Question: I am drawing bitmapdata on ui component by graphics.draw. These are border pieces. But when I rotate or scale that component it creates crooked line on the edge of component.
I tried -> smoothing,pixelsnapping, bitmap-caching, stagequality, and also changed my bitmap to 300dpi but still facing bad luck
-

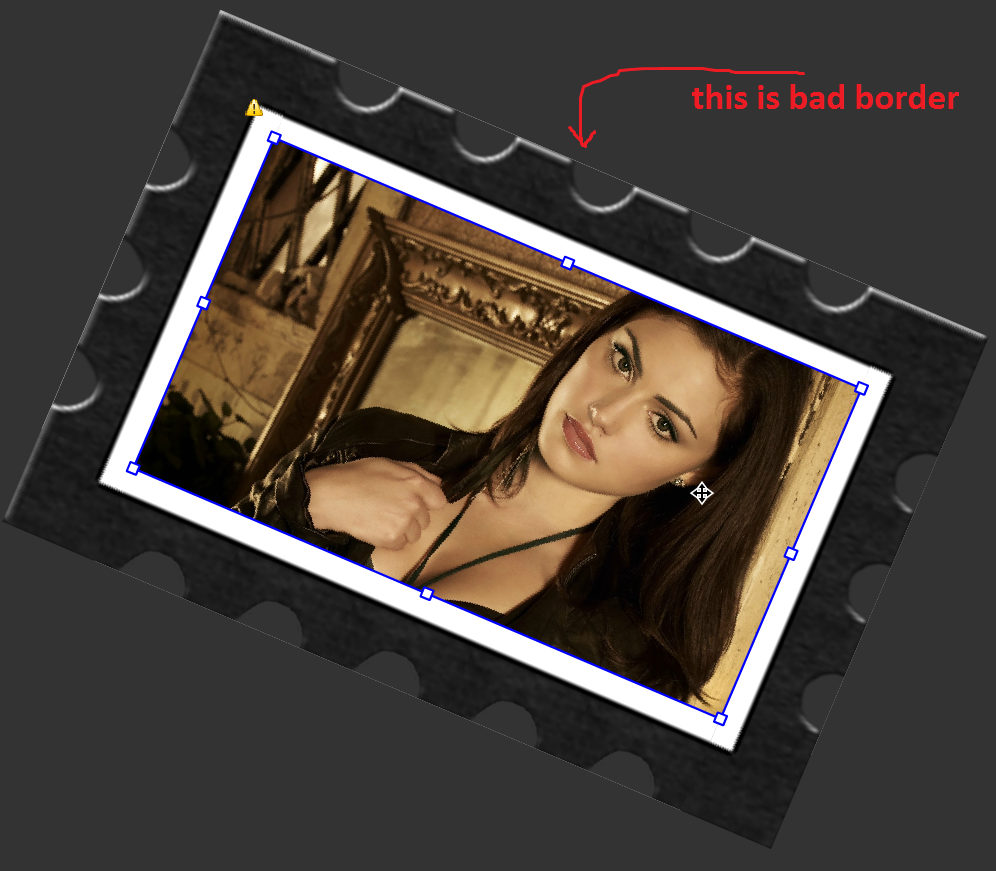
Answer: i have done one tricky solution.
'''
Need to draw one eraser on border so that border getting transparent.
/**
Create One UI component
Where you can add your bitmap data
Set its blend mode to BlendMode.LAYER
*/
var imgUI:UIComponent = new UIComponent();
this.addChild(imgUI);
imgUI.blendMode = BlendMode.LAYER;
/**
Create One UI component
Where you can write erase border code
Set its blend mode to BlendMode.ERASE
*/
eraser = new UIComponent();
imgUI.addChild(eraser);
eraser.blendMode = BlendMode.ERASE;
/**
Draw Btiamdata
*/
imgUI.graphics.clear();
imgUI.graphics.beginBitmapFill(urBitmapData,new Matrics,true,true);
imgUI.graphics.drawRect(0,0,urBitmapData.width,urBitmapData.height);
imgUI.graphics.endFill();
/**
Write eraser code
*/
eraser.graphics.clear();
eraser.graphics.beginFill(0xffffff, 1);
eraser.graphics.drawRect(0, 0, 2, urBitmapData.height);
eraser.graphics.endFill();
'''
---
Please tell me if any confustion